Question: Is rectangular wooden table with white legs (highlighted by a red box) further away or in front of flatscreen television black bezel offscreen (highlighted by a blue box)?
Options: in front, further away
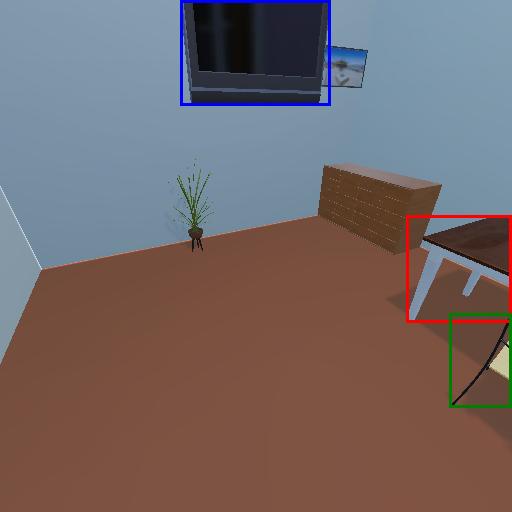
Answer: in front